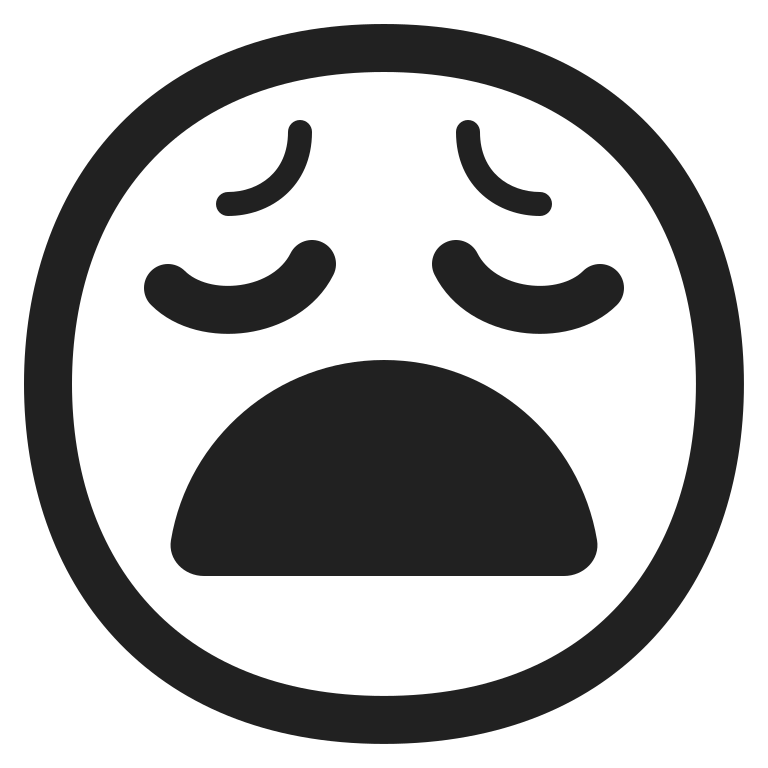
weary face high contrast